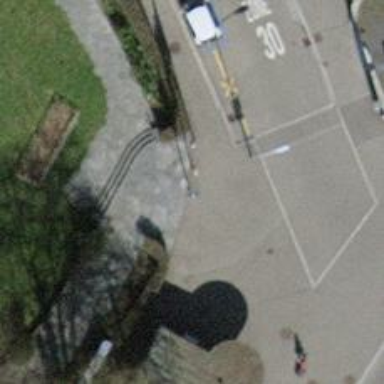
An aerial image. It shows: Flagpole which is man-made.